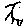
Label: sun